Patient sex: F
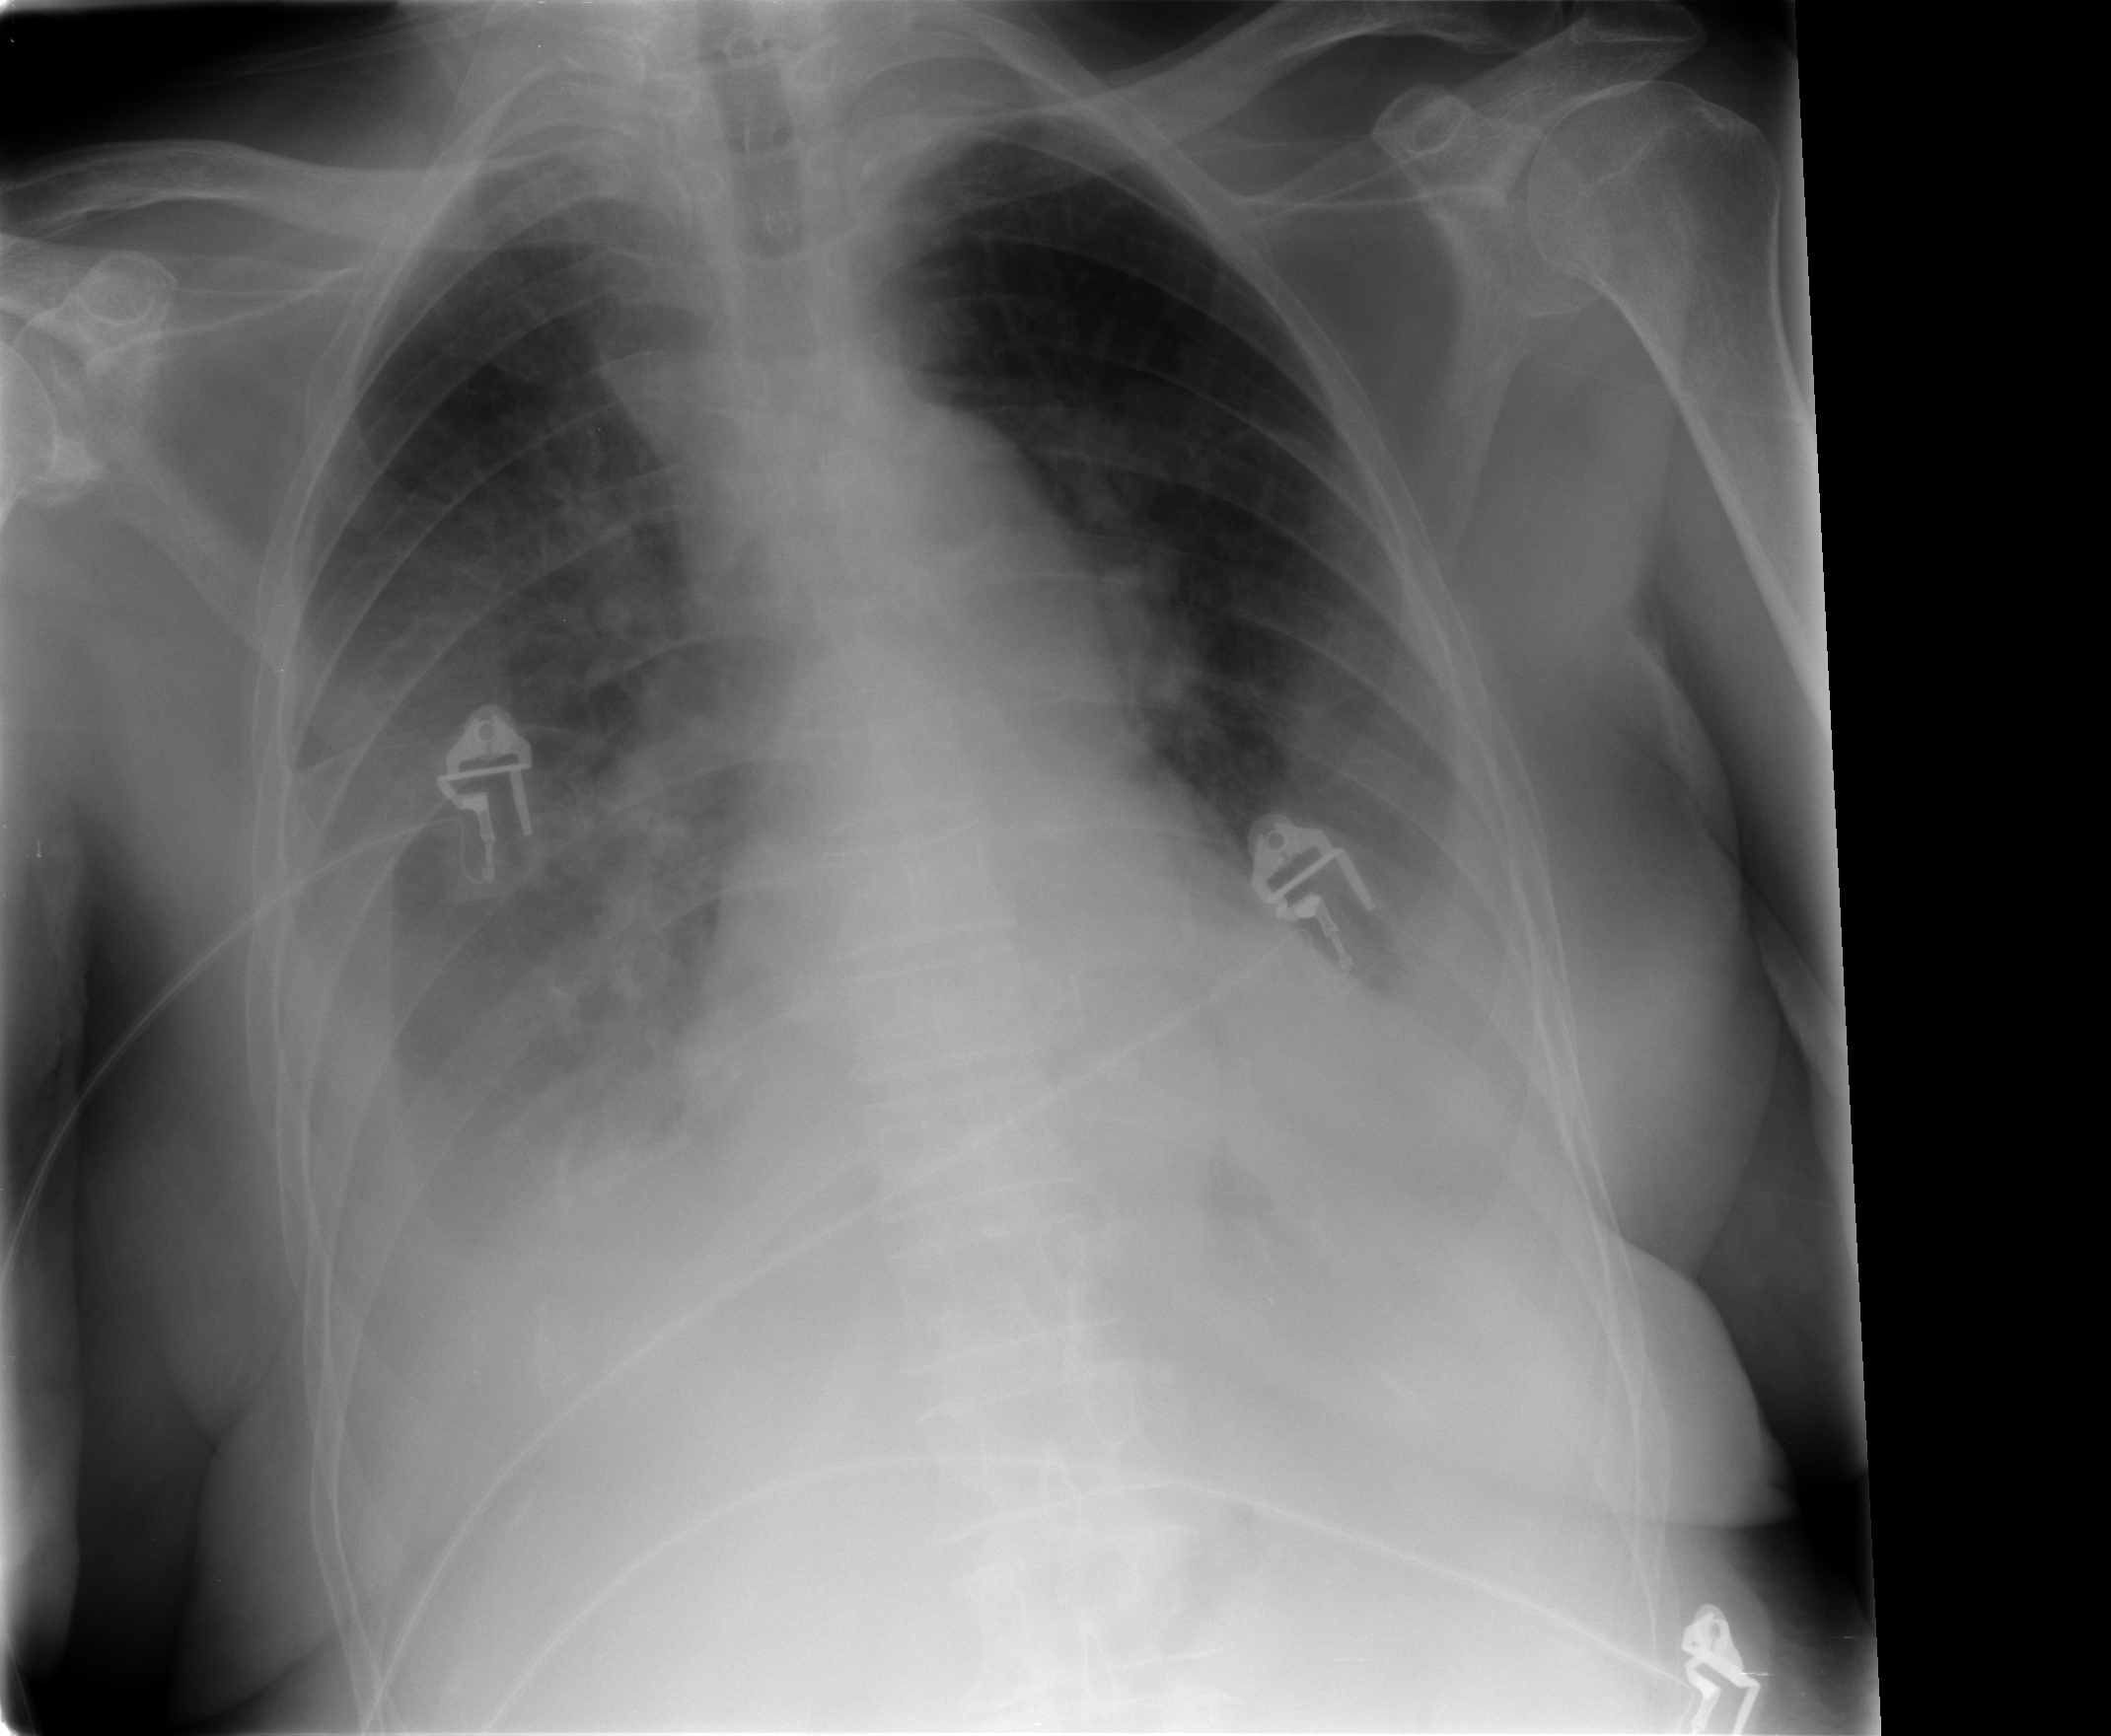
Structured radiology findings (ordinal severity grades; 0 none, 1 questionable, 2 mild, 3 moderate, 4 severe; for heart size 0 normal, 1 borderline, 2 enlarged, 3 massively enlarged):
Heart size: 0
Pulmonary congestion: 2
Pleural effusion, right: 3
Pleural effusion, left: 2
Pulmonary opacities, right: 1
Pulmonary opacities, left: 1
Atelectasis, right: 2
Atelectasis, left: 2